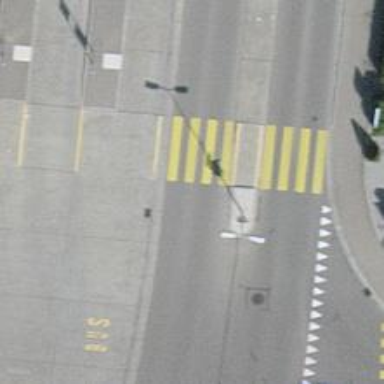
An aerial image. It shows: Kerb serving as barrier.